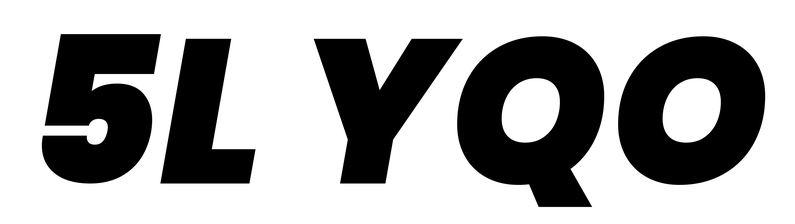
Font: Poppins-BlackItalic